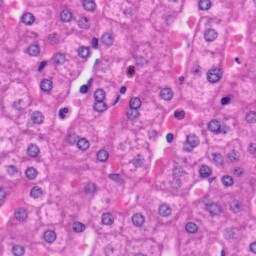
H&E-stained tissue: Liver